Question: I'm doing a fit of a set results to a predicted function. The function might be interpreted as linear but I might have to change it a little so I am doing curve fitting instead of linear regression. I use the 'curve_fit' function in 'scipy'. Here is how I use it
'''
kappa = 1
alpha=2
popt,pcov = curve_fit(fitFunc1,self.X[0:3],self.Y[0:3],sigma=self.Err[0:3],p0=[kappa,alpha])
'''
and here is 'fitFunc1'
'''
def fitFunc1(X,kappa,alpha):
out = []
for x in X:
y = log(kappa)
y += 4*log(pi)
y += alpha*x
y -= 2*log(2)
out.append(-y)
return np.array(out)
'''
Here is an example of the fit . The green line is a matlab fit. The red one is a scipy fit. I carry the fist over the first three dots.
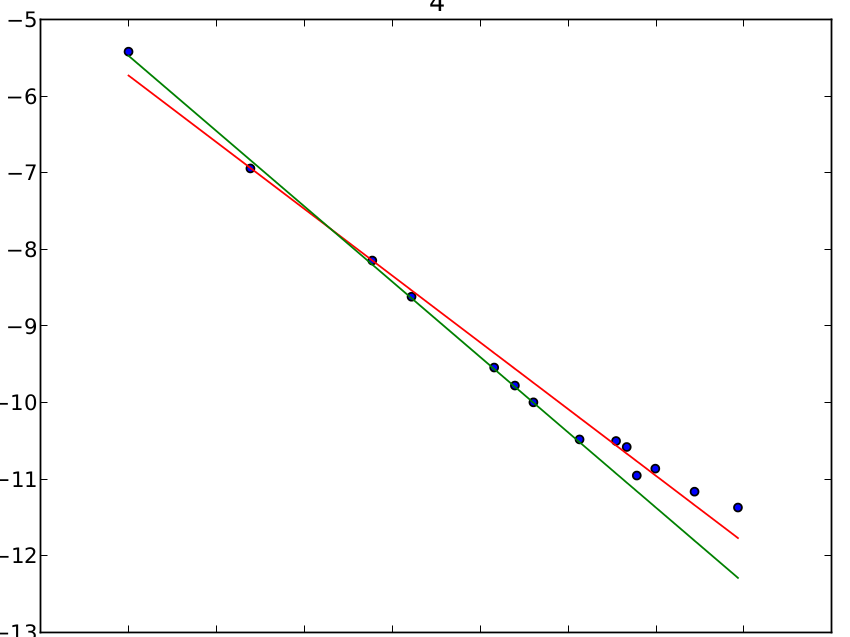
Answer: You are using non-linear fitting routines to fit the data, not linear least-squares as invoked by 'A'. The result is that the matlab and/or scipy minimization routines are getting stuck in local minima during the optimizations, leading to different results.
You should get the same results (to within numerical precision) if you apply logs to the raw data prior to linear fitting with 'A' (in matlab).
Inspecting function 'fitFunc1' it looks like the 'x/y' data have already been transformed prior to the fit within scipy.
I performed a linear fit with the data shown, using matlab. The results using linear least squares with the operation 'polyfit(x,y,1)' (essentially a linear fit) is very similar to the scipy result:

In any case, the data looks piecewise linear so a better solution be to attempt a piecewise linear fit. On the other the log transformation can do all sorts of unwanted stuff, so performing nonlinear fits on the original data without performing a log tranform may be the best solution.